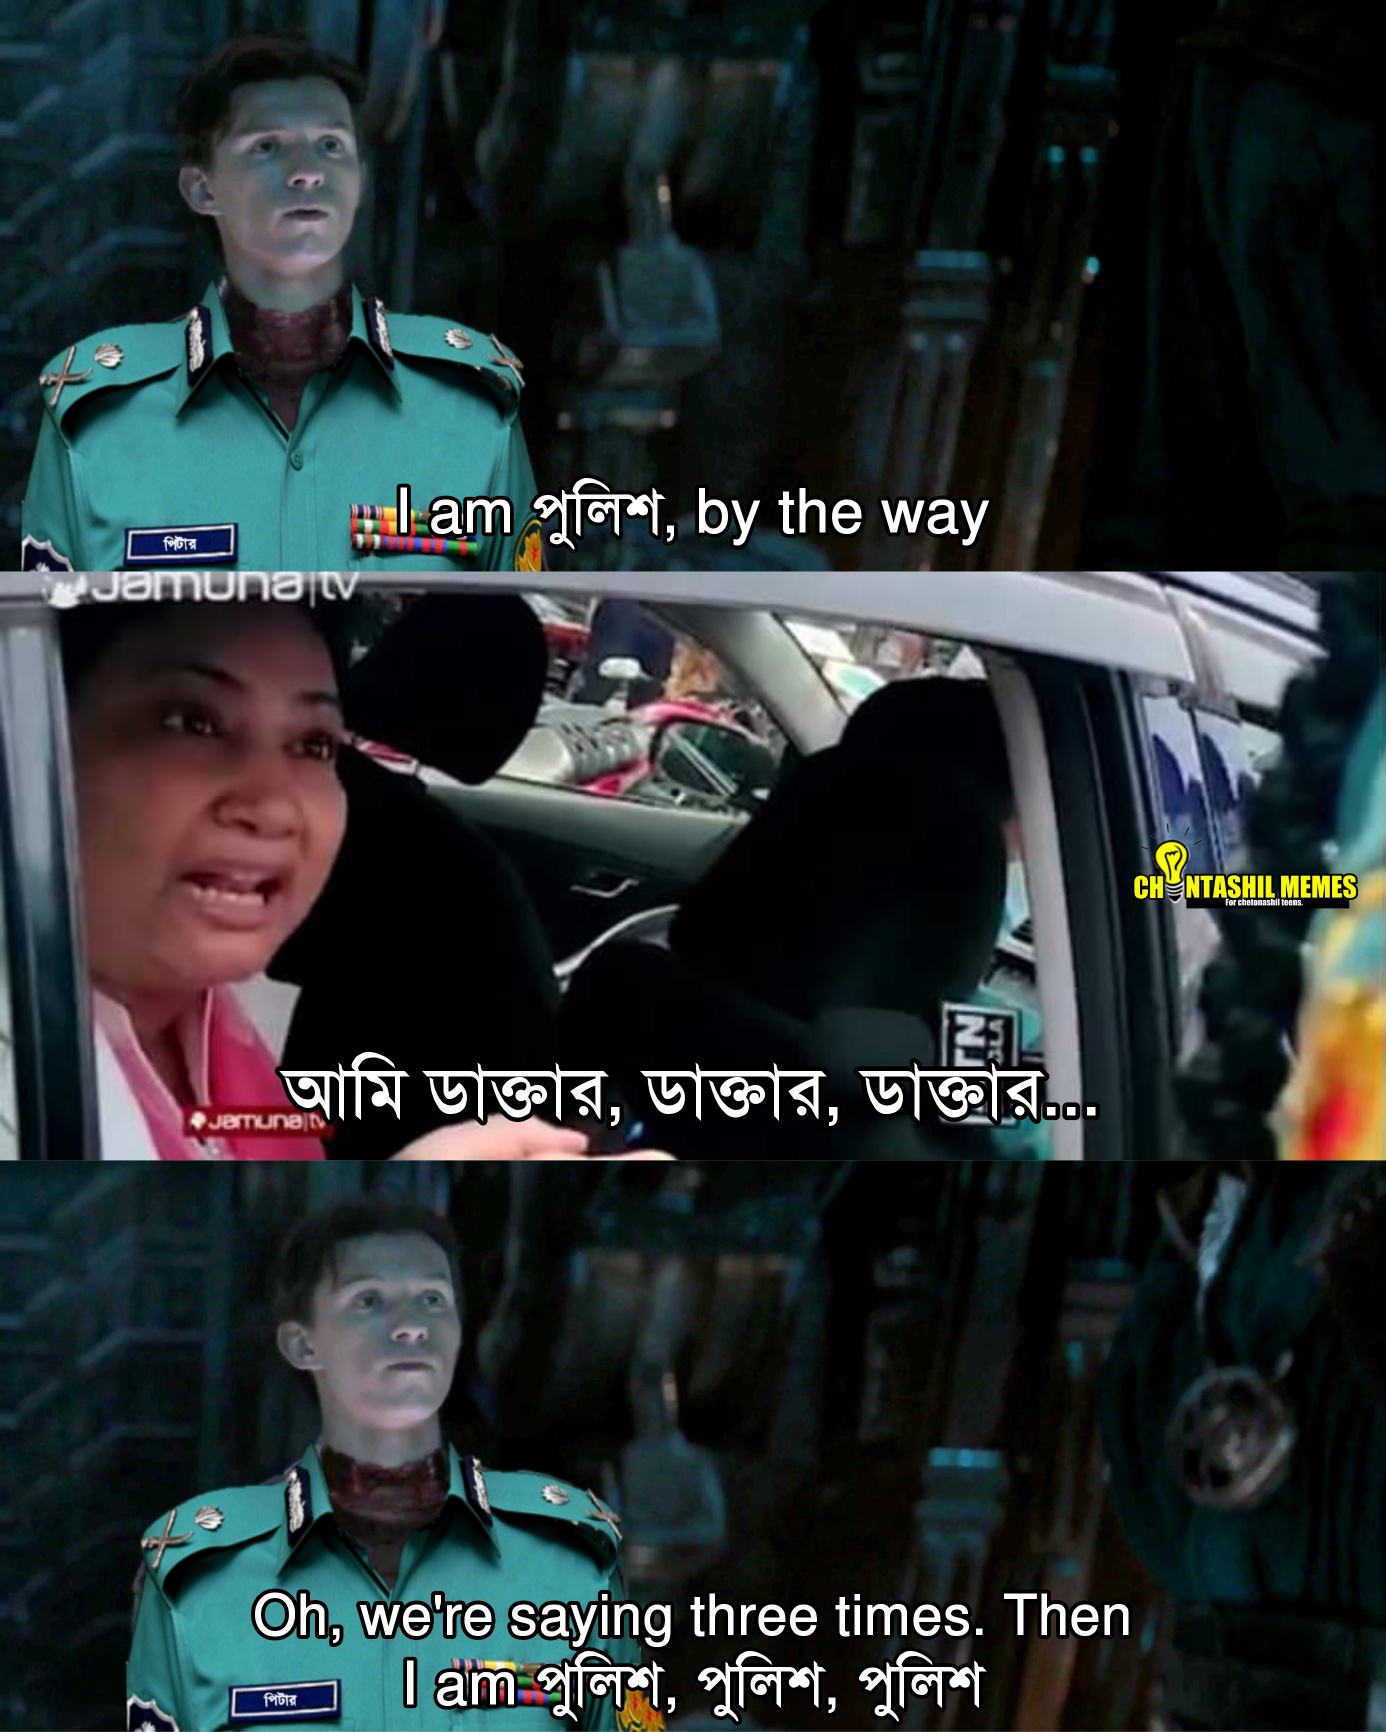
Caption: I am পুলিশ , by the way  আমি ডাক্তার , ডাক্তার , ডাক্তার ...        Oh, we're saying three times. Then  I am পুলিশ , পুলিশ , পুলিশ
Label: hate